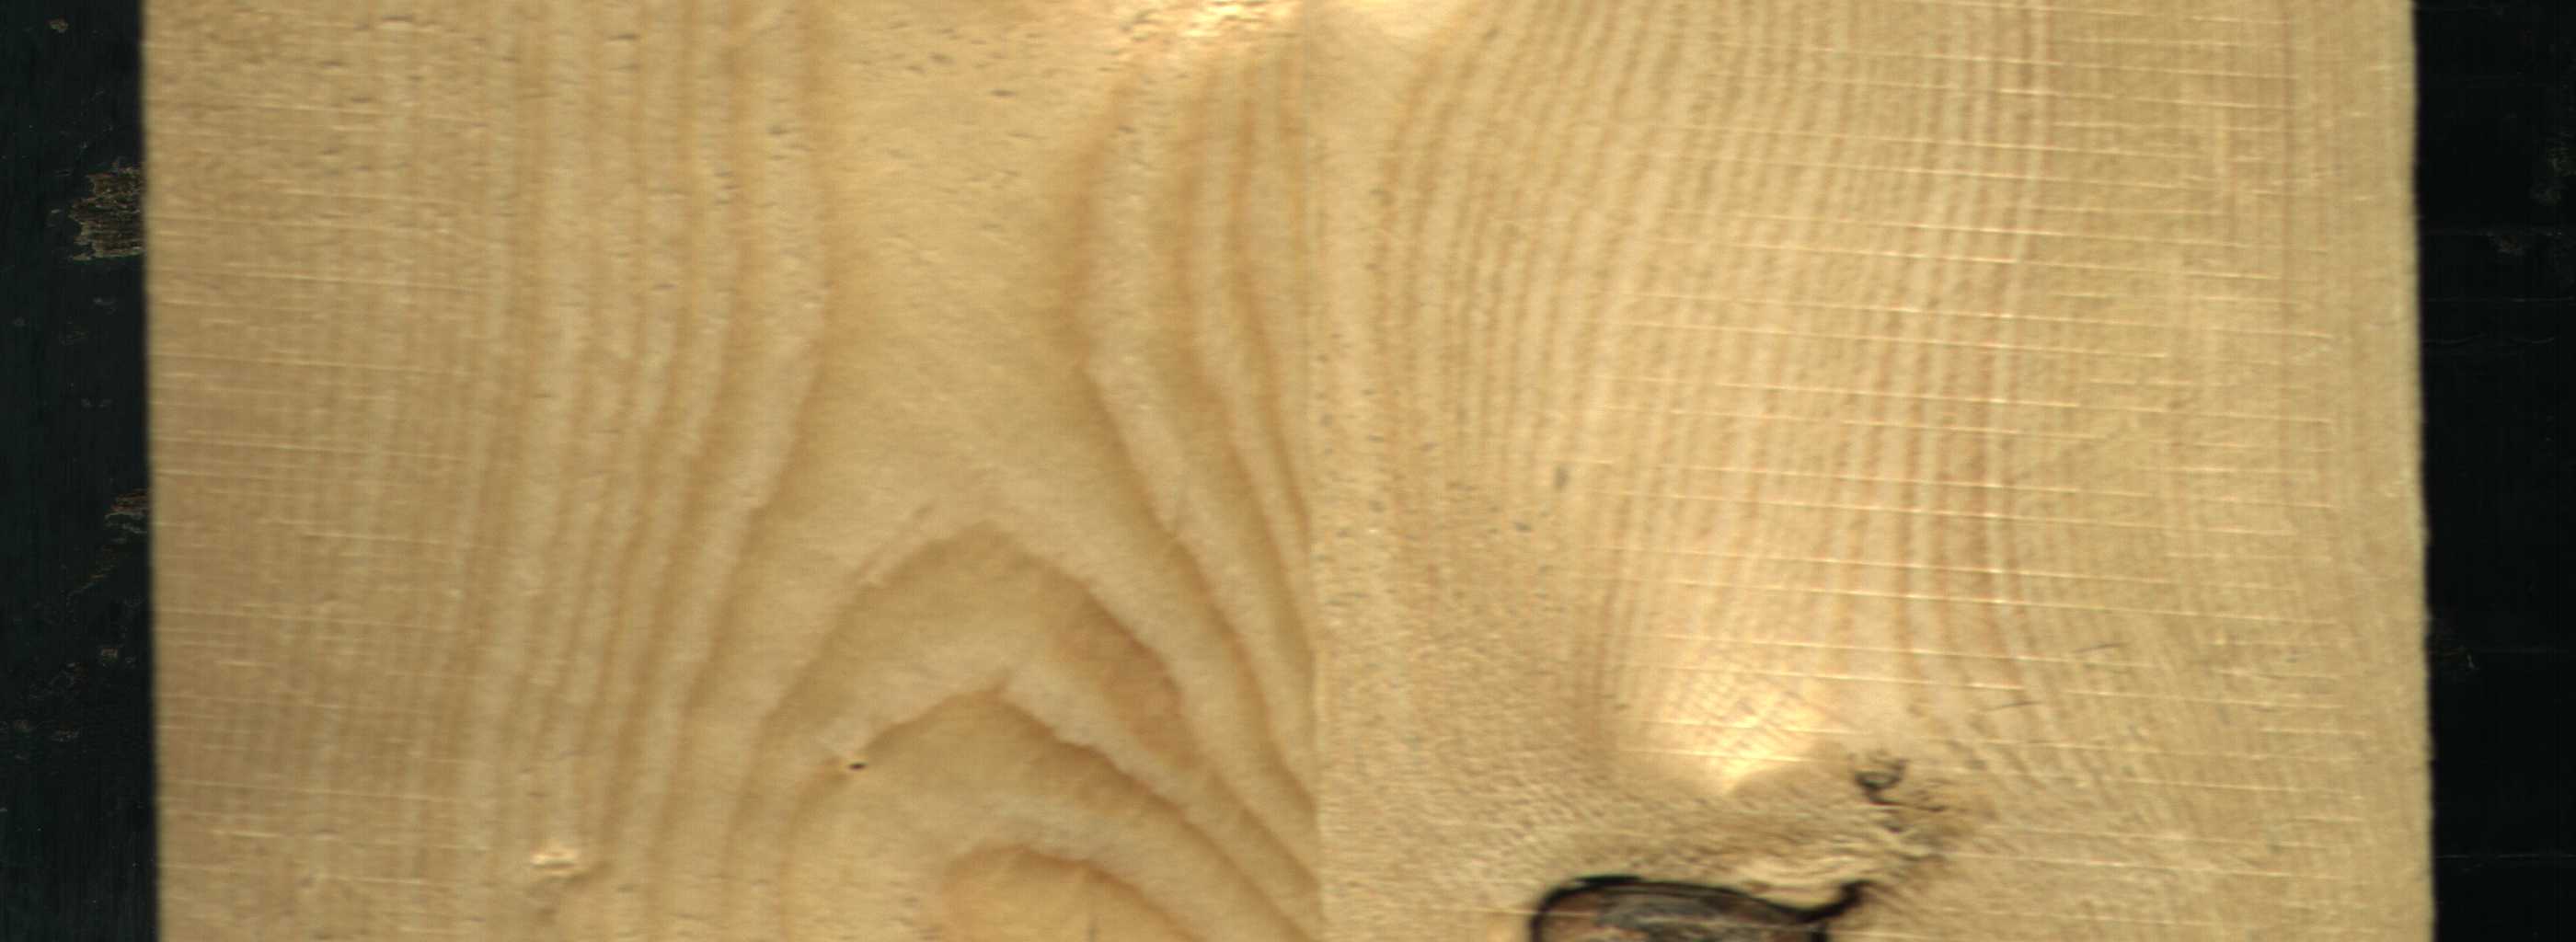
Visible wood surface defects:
Dead_Knot